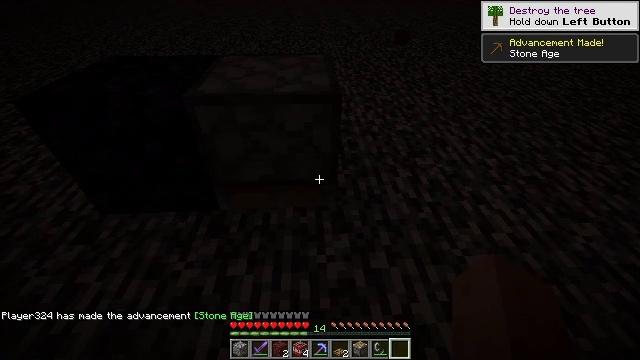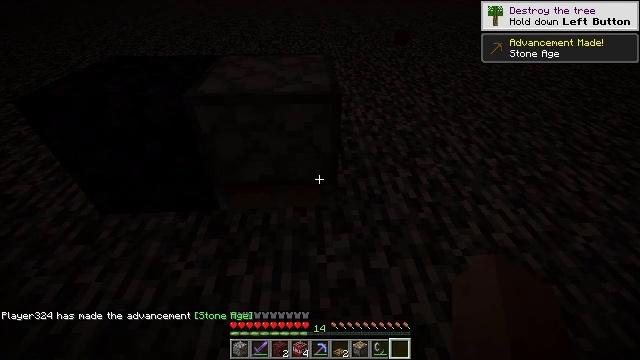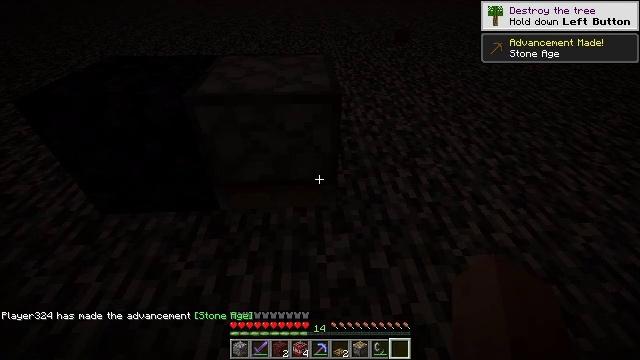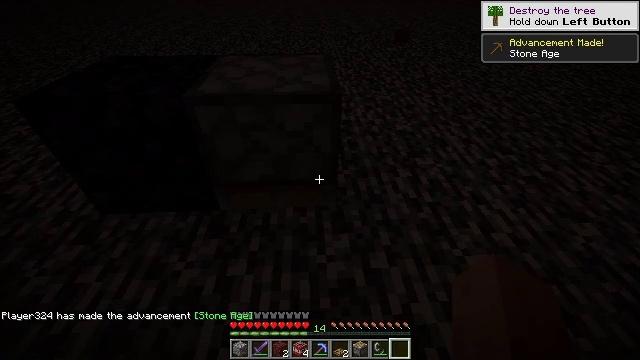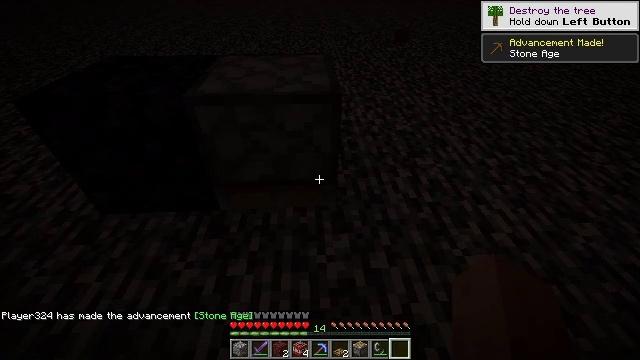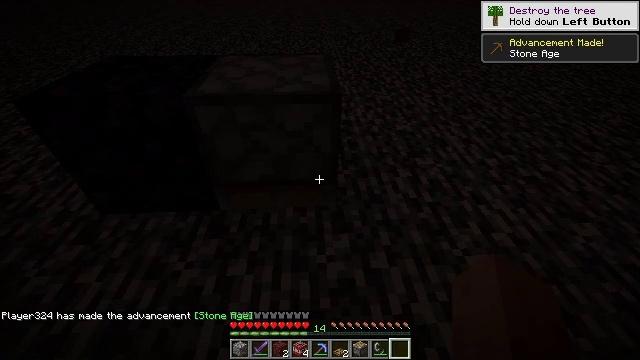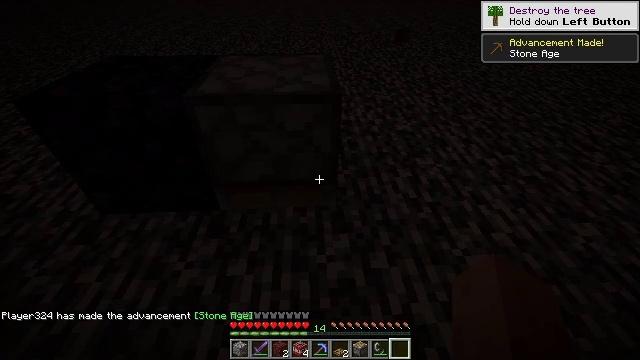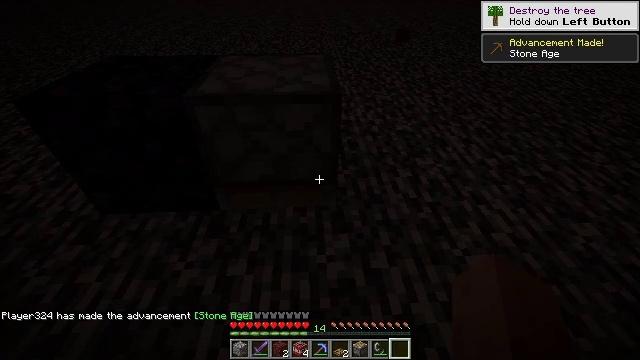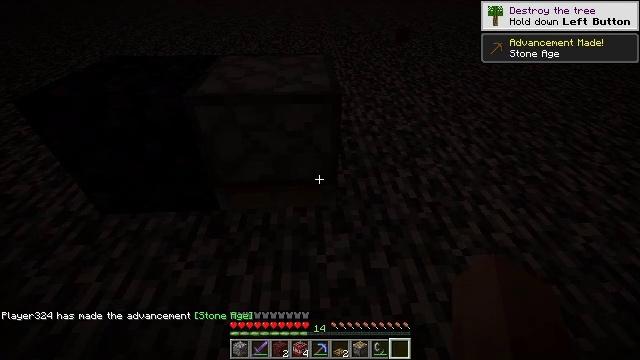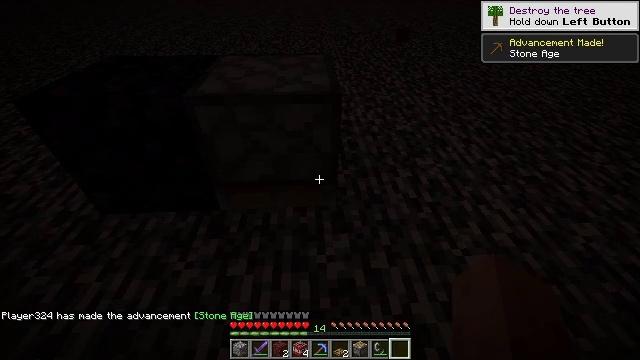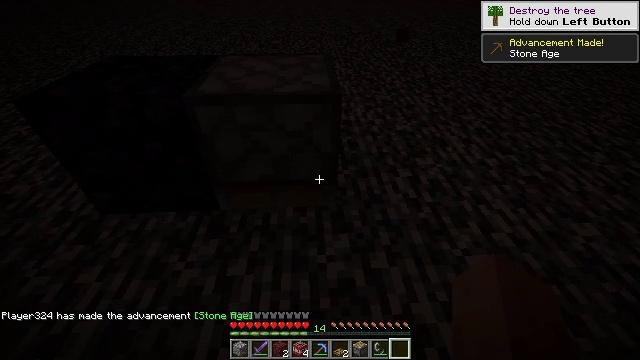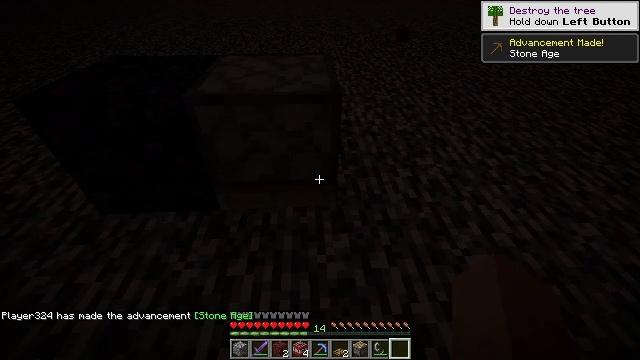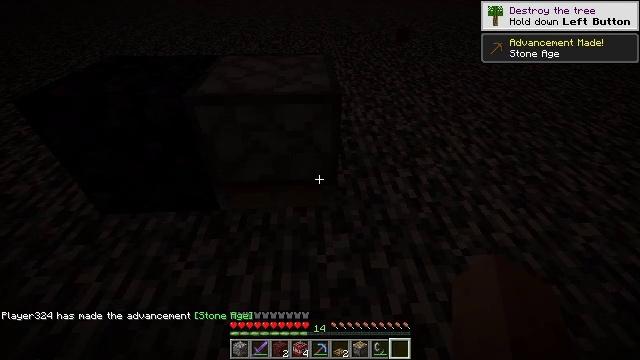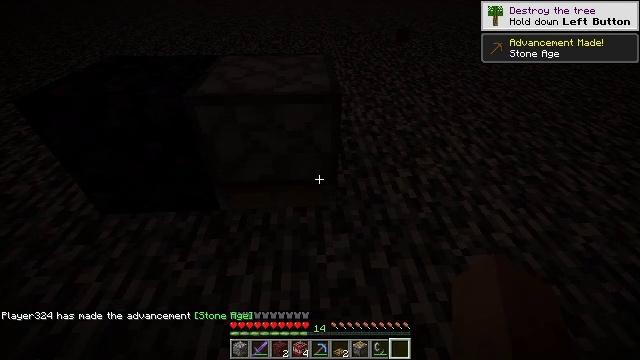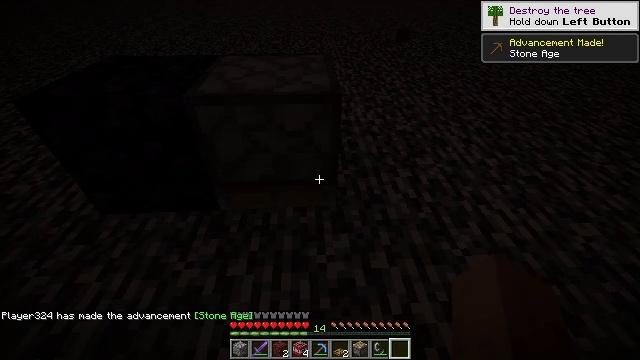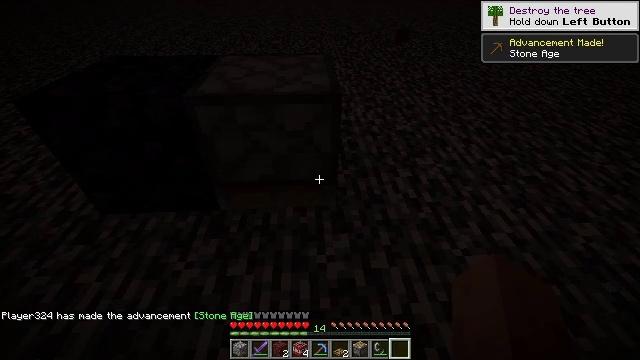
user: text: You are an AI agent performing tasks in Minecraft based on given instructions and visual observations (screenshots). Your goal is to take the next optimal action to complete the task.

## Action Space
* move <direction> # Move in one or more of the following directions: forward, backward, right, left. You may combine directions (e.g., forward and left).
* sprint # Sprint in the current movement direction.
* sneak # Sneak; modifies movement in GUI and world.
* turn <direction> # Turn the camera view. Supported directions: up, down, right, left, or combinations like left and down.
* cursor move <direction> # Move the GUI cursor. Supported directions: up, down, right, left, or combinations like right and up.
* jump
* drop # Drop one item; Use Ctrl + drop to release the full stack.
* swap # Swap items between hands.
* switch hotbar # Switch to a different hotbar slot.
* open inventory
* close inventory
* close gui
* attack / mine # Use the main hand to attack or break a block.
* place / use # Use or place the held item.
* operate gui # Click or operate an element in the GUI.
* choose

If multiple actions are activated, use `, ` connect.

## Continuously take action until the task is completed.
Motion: motion action
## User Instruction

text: Attack the piston to remove it.
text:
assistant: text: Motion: no_op
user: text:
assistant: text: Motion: no_op
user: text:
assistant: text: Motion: no_op
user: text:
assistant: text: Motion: no_op
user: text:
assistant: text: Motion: no_op
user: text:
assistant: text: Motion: no_op
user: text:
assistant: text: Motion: no_op
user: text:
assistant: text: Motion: no_op
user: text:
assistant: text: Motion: no_op
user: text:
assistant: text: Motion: no_op
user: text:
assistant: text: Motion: no_op
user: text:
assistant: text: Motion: no_op
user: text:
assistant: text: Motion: no_op
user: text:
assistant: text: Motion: no_op
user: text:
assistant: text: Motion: no_op
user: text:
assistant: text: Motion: no_op
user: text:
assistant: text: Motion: no_op
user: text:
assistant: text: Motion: no_op
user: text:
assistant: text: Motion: no_op
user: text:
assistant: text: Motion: no_op
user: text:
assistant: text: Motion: no_op
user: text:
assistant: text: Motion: no_op
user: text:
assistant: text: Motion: no_op
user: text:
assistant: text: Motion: no_op
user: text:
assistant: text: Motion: no_op
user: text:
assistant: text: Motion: no_op
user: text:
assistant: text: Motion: no_op
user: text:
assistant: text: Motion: turn left and up
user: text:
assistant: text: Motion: turn left
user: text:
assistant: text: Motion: turn left